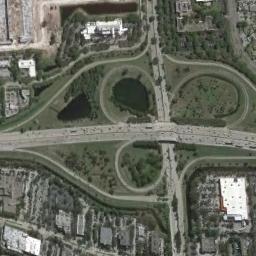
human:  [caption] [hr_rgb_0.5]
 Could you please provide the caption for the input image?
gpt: An overpass on top of two roads .

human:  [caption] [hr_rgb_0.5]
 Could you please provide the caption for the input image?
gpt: There are many trees and buildings beside the overpass .

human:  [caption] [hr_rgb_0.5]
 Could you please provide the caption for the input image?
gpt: The overpass is on the grass next to some houses .

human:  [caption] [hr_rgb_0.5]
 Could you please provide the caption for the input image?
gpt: The intricated overpasses is over the roads in the city .

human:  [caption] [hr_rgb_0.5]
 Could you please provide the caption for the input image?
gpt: There are green meadows and two lakes beside the overpass .